【题型】解答题　【知识点】解析几何　【难度】hard
已知双曲线 \( C: \dfrac{y^2}{a^2} - \dfrac{x^2}{b^2} = 1\ (a > 0,\ b > 0) \) 的离心率为 2，点 \( (6,4) \) 在 \( C \) 上。\( A \)、\( B \) 为双曲线的上、下顶点，\( P \) 为 \( C \) 上支上的动点（点 \( P \) 与 \( A \) 不重合），直线 \( BP \) 和直线 \( y = 1 \) 交于点 \( N \)，直线 \( NA \) 交 \( C \) 的上支于点 \( Q \)。

(1) 求 \( C \) 的方程；

(2) 探究直线 \( PQ \) 是否过定点，若过定点，求出该定点坐标；否则，请说明理由；

(3) 设 \( S_1 \)，\( S_2 \) 分别为 \( \triangle ABN \) 和 \( \triangle NPQ \) 的外接圆面积，求 \( \sqrt{\dfrac{S_1}{S_2}} \) 的取值范围。
【解答】
【详解】
(1) \(\because e = \dfrac{c}{a} = 2\)，点 \((6,4)\) 在 \(C\) 上，
\[
\therefore \frac{16}{a^2} - \frac{36}{b^2} = 1,
\]
又 \(a^2 + b^2 = c^2\)，
\[
\therefore a^2 = 4,\quad b^2 = 12,
\]
\(\therefore C\) 的方程为 \(\dfrac{y^2}{4} - \dfrac{x^2}{12} = 1\)。

---

(2) \(\because PQ\) 斜率存在，设 \(PQ: y = kx + t\)，与 \(\dfrac{y^2}{4} - \dfrac{x^2}{12} = 1\) 联立消去 \(y\) 得：
\[
(3k^2 - 1)x^2 + 6ktx + 3t^2 - 12 = 0,
\]
设 \(P(x_1,y_1)\)，\(Q(x_2,y_2)\)，
\[
\text{则} \quad
\begin{cases}
\Delta = 36k^2t^2 - 4(3k^2 - 1)(3t^2 - 12) > 0, \\
y_1 > 0,\ y_2 > 0
\end{cases}
\implies
\begin{cases}
x_1 + x_2 = -\dfrac{6kt}{3k^2 - 1}, \\
x_1x_2 = \dfrac{3t^2 - 12}{3k^2 - 1}.
\end{cases}
\]

又 \(k_{QA} = k_{Q(0,2)} = \dfrac{y_2 - 2}{x_2 - 0} = \dfrac{kx_2 + t - 2}{x_2} = k + \dfrac{t - 2}{x_2}\)，
同理 \(k_{PA} = k + \dfrac{t - 2}{x_1}\)。
设 \(N(x_0,1)\)，则 \(k_{NA} = \dfrac{3}{-x_0}\)，\(k_{NB} = \dfrac{1}{x_0}\)，则 \(k_{NA} = -3k_{NB}\)，而 \(k_{NA}k_{NB} = -\dfrac{1}{9}\)，
\[
\therefore \frac{y_1 - 2}{x_1} \cdot \frac{y_2 - 2}{x_2} = -\frac{1}{9},
\]
\[
\therefore \left(k + \frac{t - 2}{x_1}\right)\left(k + \frac{t - 2}{x_2}\right) = -\frac{1}{9},
\]
\[
\therefore \left(k^2 + \frac{1}{9}\right)x_1x_2 + k(t - 2)(x_1 + x_2) + (t - 2)^2 = 0,
\]
即
\[
\left(k^2 + \frac{1}{9}\right)\frac{3t^2 - 12}{3k^2 - 1} - \frac{6k^2(t - 2)}{3k^2 - 1} + (t - 2)^2 = 0,
\]
化简得 \(-\dfrac{2}{3}t^2 + 4t - \dfrac{16}{3} = 0\)，
\[
\therefore t^2 - 6t + 8 = 0 \implies t = 4 \quad (t = 2 \text{ 舍去}),
\]
因为当 \(t = 2\) 时，\(x_1x_2 = \dfrac{3t^2 - 12}{3k^2 - 1} = 0\)，故点 \(P\) 与 \(A\) 重合，不合题意。
\(\therefore PQ: y = kx + 4\)，直线 \(PQ\) 过定点 \((0,4)\)。

---

(3) 在 \(\triangle ABN\) 中，根据正弦定理得：\(\dfrac{|AB|}{\sin\angle ANB} = 2r_1\)，\(r_1\) 为 \(\triangle ABN\) 外接圆的半径。
在 \(\triangle NPQ\) 中，根据正弦定理得：\(\dfrac{|PQ|}{\sin\angle PNQ} = 2r_2\)，\(r_2\) 为 \(\triangle NPQ\) 外接圆的半径。
\[
\because \angle ANB + \angle PNQ = \pi,
\]
\[
\therefore \sin\angle ANB = \sin\angle PNQ, \quad \text{故} \ \dfrac{r_1}{r_2} = \dfrac{|AB|}{|PQ|},
\]
由于 \(S_1\)，\(S_2\) 分别为 \(\triangle ABN\) 和 \(\triangle NPQ\) 的外接圆面积，
\[
\therefore S_1 = \pi r_1^2,\ S_2 = \pi r_2^2,
\]
\[
\text{则} \quad \sqrt{\dfrac{S_1}{S_2}} = \dfrac{r_1}{r_2} = \dfrac{|AB|}{|PQ|} = \dfrac{4}{|PQ|}.
\]

设 \(PQ: y = kx + 4\)，与 \(\dfrac{y^2}{4} - \dfrac{x^2}{12} = 1\) 联立消去 \(y\) 得：
\[
(3k^2 - 1)x^2 + 24kx + 36 = 0,
\]
设 \(P(x_1,y_1)\)，\(Q(x_2,y_2)\)，
\[
\text{则} \quad
\begin{cases}
\Delta = 576k^2 - 144(3k^2 - 1) > 0, \\
y_1 > 0,\ y_2 > 0
\end{cases}
\implies
\begin{cases}
x_1 + x_2 = -\dfrac{24k}{3k^2 - 1}, \\
x_1x_2 = \dfrac{36}{3k^2 - 1}.
\end{cases}
\]
又结合图像可知 \(x_1x_2 = \dfrac{36}{3k^2 - 1} < 0\)，
解得：\(-\dfrac{\sqrt{3}}{3} < k < \dfrac{\sqrt{3}}{3}\)。

\[
|PQ| = \sqrt{1 + k^2} \cdot \sqrt{(x_1 + x_2)^2 - 4x_1x_2}
       = \sqrt{1 + k^2} \cdot \sqrt{\left(-\dfrac{24k}{3k^2 - 1}\right)^2 - \dfrac{144}{3k^2 - 1}}
       = \dfrac{12\sqrt{1 - k^2}}{1 - 3k^2}.
\]
\[
\therefore \sqrt{\dfrac{S_1}{S_2}} = \dfrac{4}{|PQ|} = \dfrac{4(1 - 3k^2)}{12\sqrt{1 - k^2}} = \dfrac{1 - 3k^2}{3\sqrt{1 - k^2}}.
\]
令 \(u = \sqrt{1 - k^2}\)，则 \(u \in \left(\dfrac{\sqrt{6}}{3}, 1\right)\)，\(k^2 = 1 - u^2\)，
\[
\sqrt{\dfrac{S_1}{S_2}} = \dfrac{1 - 3(1 - u^2)}{3u} = \dfrac{3u^2 - 2}{3u} = u - \dfrac{2}{3u}.
\]
函数 \(f(u) = u - \dfrac{2}{3u}\) 在 \(\left(\dfrac{\sqrt{6}}{3}, 1\right)\) 上单调递增，
\[
f\left(\dfrac{\sqrt{6}}{3}\right) = \dfrac{\sqrt{6}}{3} - \dfrac{2}{3 \cdot \dfrac{\sqrt{6}}{3}} = 0,\quad f(1) = 1 - \dfrac{2}{3} = \dfrac{1}{3},
\]
\[
\therefore \sqrt{\dfrac{S_1}{S_2}} \in \left(0, \dfrac{1}{3}\right).
\]

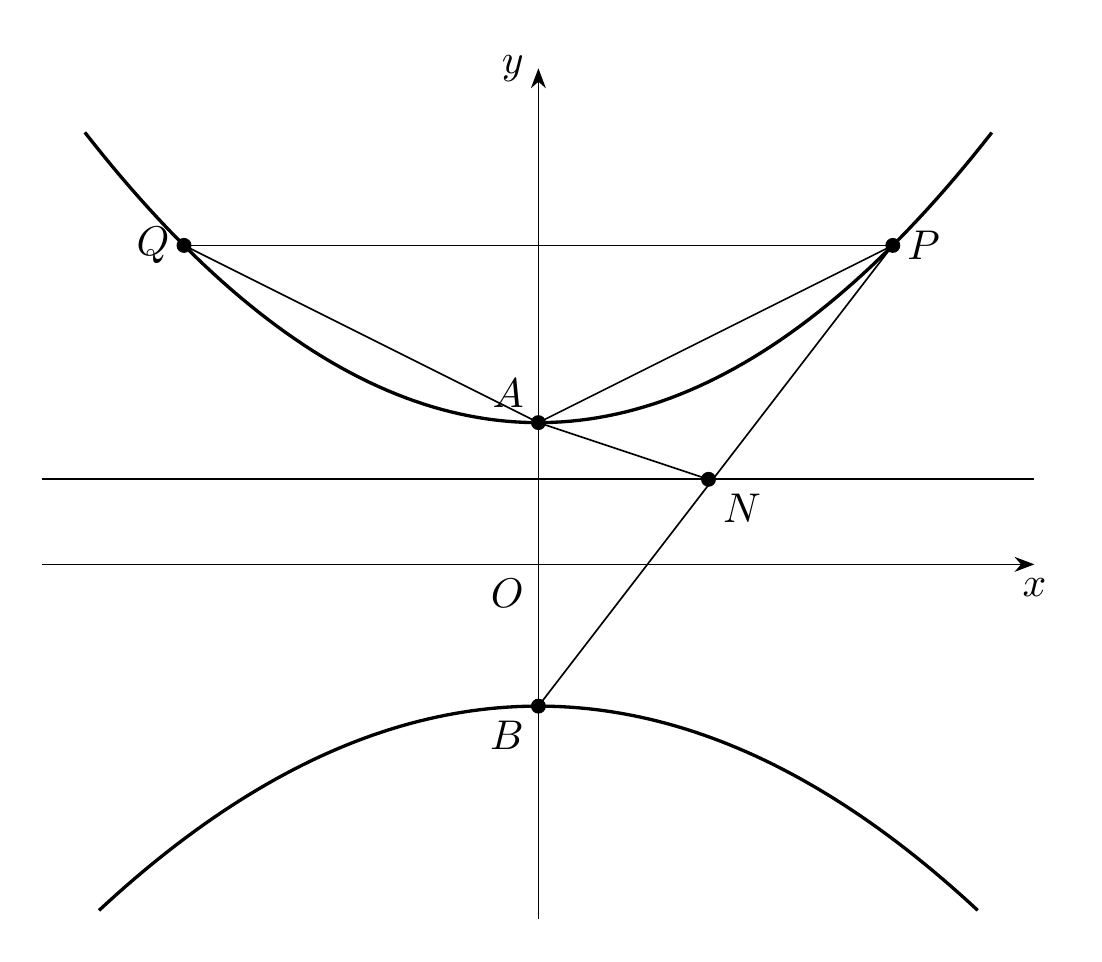